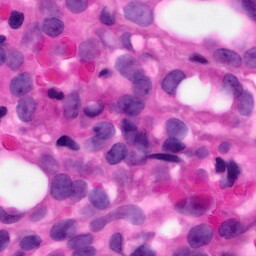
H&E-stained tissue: Pancreatic